Field crop: maize
Growth stage: 2
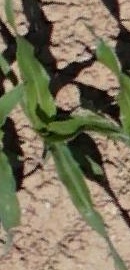
Species: maize